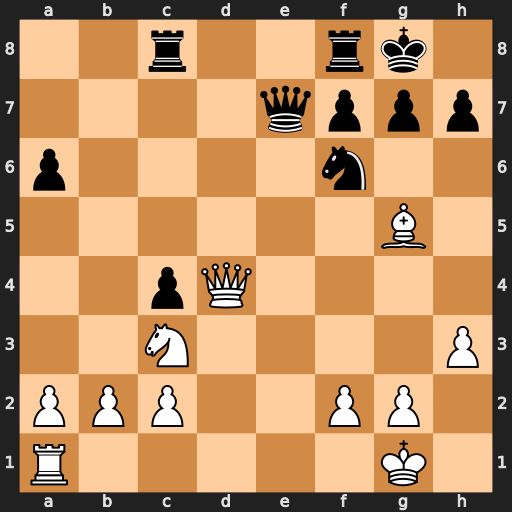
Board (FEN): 2r2rk1/4qppp/p4n2/6B1/2pQ4/2N4P/PPP2PP1/R5K1
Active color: w
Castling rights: -
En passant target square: -
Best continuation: Nd5 Nxd5 Bxe7